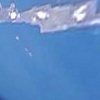
Label: water